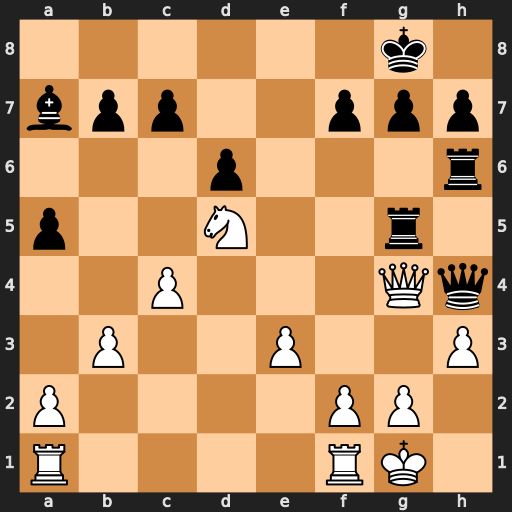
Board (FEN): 6k1/bpp2ppp/3p3r/p2N2r1/2P3Qq/1P2P2P/P4PP1/R4RK1
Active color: w
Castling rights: -
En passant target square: -
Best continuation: Qc8#